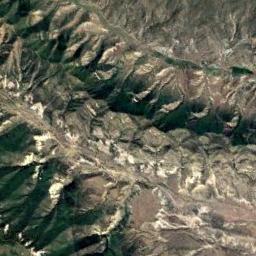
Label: mountain